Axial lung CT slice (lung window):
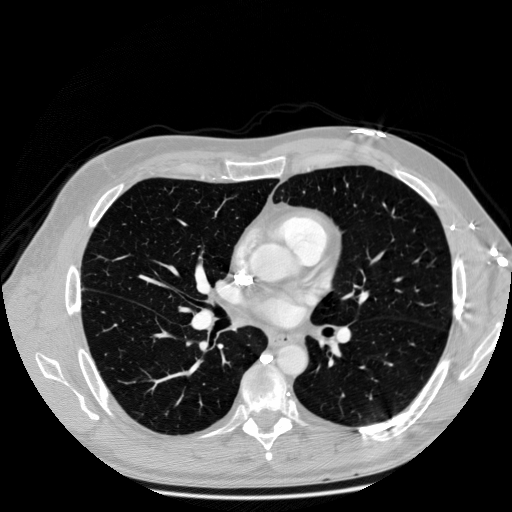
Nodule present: no